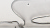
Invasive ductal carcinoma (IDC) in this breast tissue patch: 0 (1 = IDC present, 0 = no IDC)